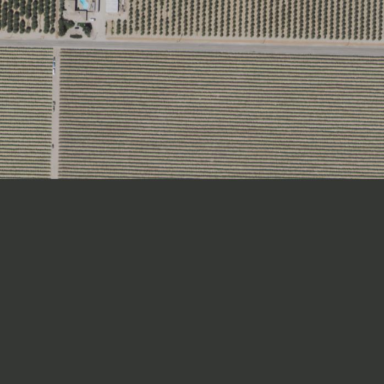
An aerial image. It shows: Vineyard.